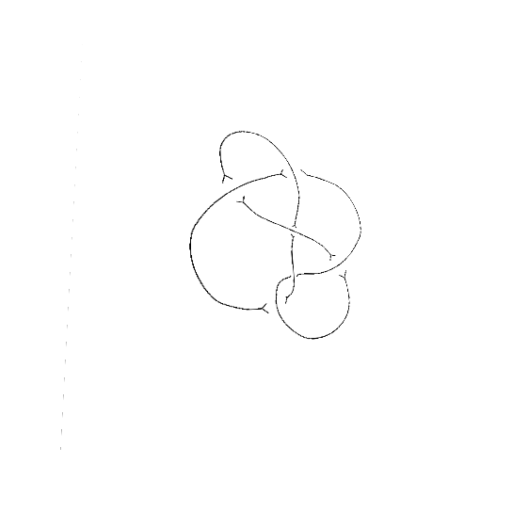
Crossing number: 6